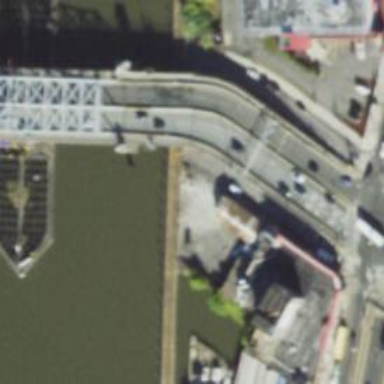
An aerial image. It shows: Swing bridge for cycleway.